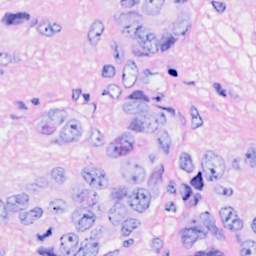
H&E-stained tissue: Breast